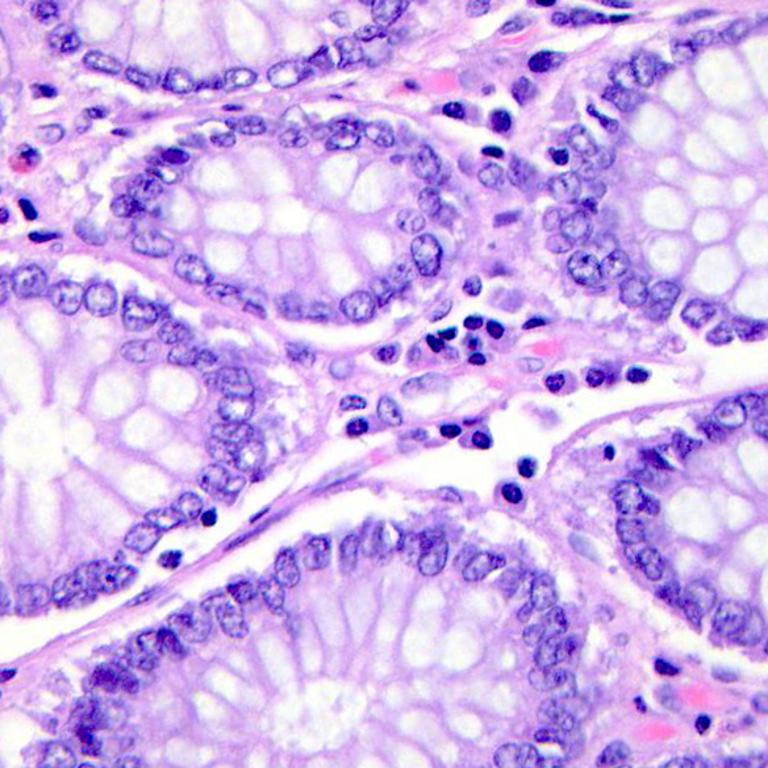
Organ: colon
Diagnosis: benign